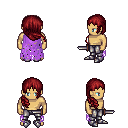
a pixel art fantasy rpg character, male body template, human, tanned skin, maroon tattered cape, metal pants, brunette right-swept hairstyle, metal boots, dagger, four views (front, back, left, right), 2x2 character sprite sheet, small pixel art, hard edges, no anti-aliasing